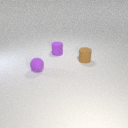
small purple rubber sphere in front of small brown rubber cylinder